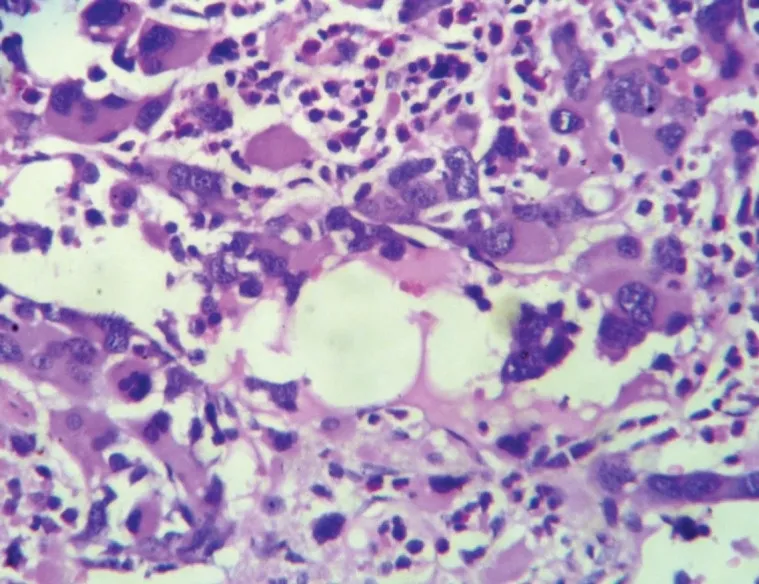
Megakaryocytes with pleomorphic nuclei.
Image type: pathology (h&e)